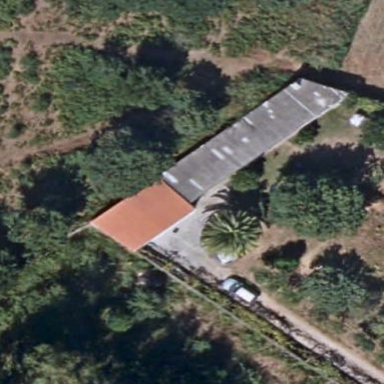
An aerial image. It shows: Shed building.